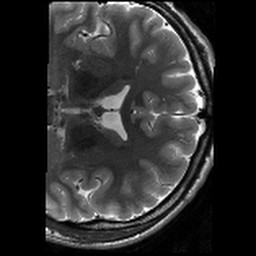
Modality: T2w
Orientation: coronal
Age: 23
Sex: male
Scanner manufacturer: siemens
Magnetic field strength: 3 T
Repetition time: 8.02 s
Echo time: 0.08 s